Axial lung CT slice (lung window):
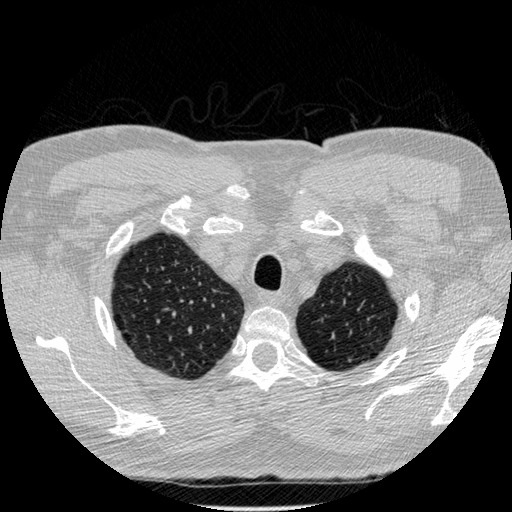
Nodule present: no